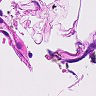
Metastatic tissue present: no